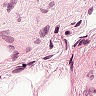
Metastatic tissue present: no